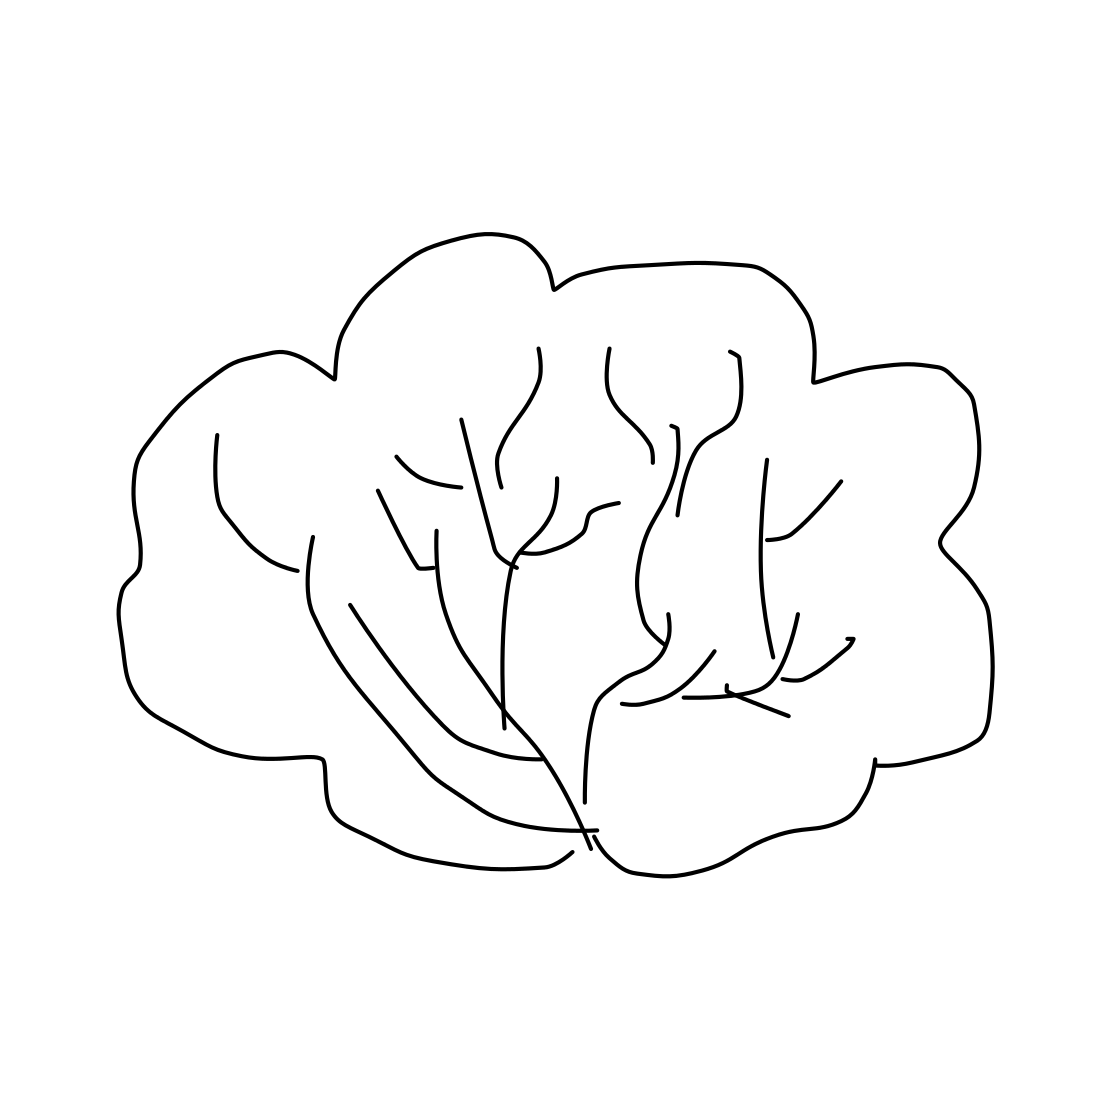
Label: bush